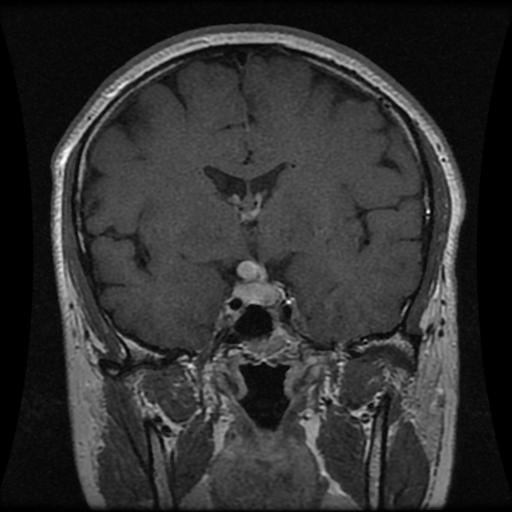
Label: pituitary